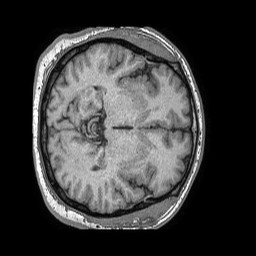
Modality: T1w
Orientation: axial
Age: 44
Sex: male
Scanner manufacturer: philips
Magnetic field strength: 1.5 T
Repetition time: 0.007682 s
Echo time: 0.003498 s